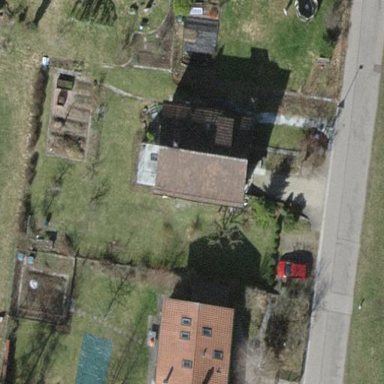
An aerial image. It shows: Detached building.